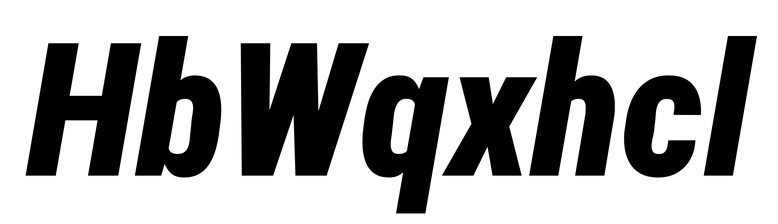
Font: Roboto-Italic_Condensed_Black_Italic